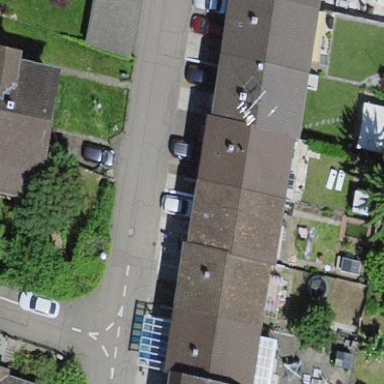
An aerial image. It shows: Simple and straightforward house.